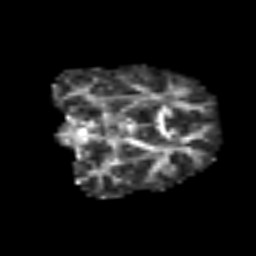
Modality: FA
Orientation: coronal
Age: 64
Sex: male
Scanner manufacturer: siemens
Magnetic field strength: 3 T
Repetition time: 3.2 s
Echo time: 0.081 s